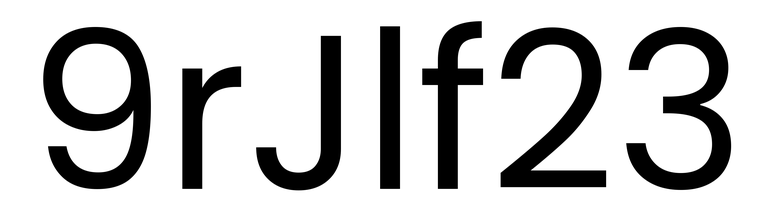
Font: Poppins-Regular